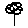
Label: flower